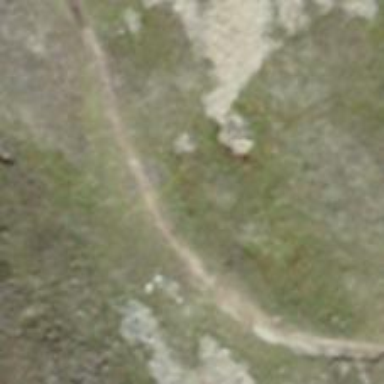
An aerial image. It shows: Path with excellent trail visibility on the ground.